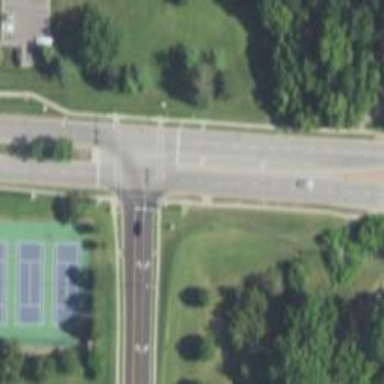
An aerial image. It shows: Solid crossing edge road marking.